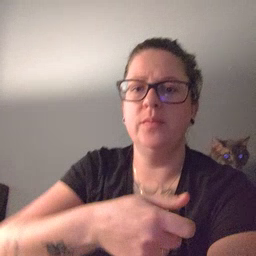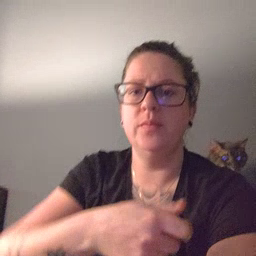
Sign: vacuum